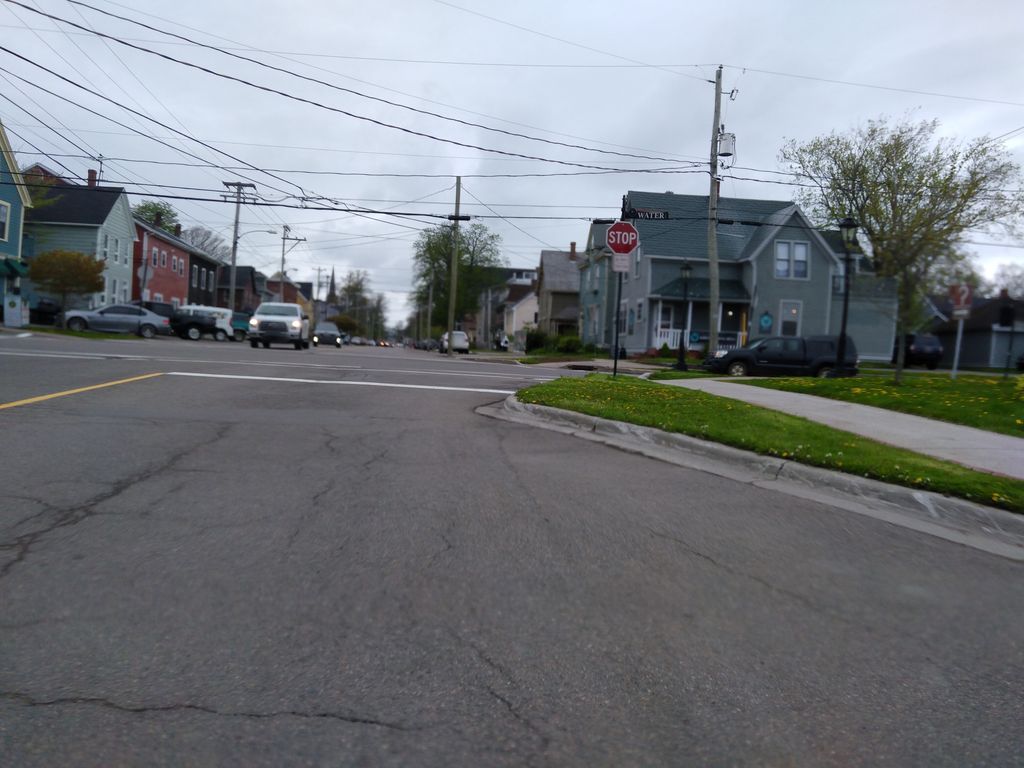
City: charlottetown